Question: How to make horizontalscrollview that move relatively object that is closer to the screen center?
Like in the picture:

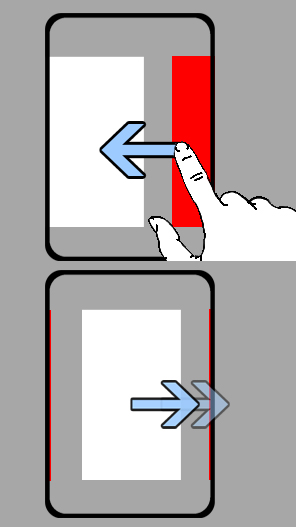
Answer: I find solution in the news-parser example. My code:
....
'''
gestureDetector = new GestureDetector(new MyGestureDetector());
hs = (HorizontalScrollView) findViewById(R.id.hs);
hs.setOnTouchListener(new OnTouchListener() {
@Override
public boolean onTouch(View v, MotionEvent event) {
if (gestureDetector.onTouchEvent(event)) {
return true;
}
if (event.getAction() == 1)
{
if (hs.getScrollX() > mWidth * 8 + mWidth / 2)
{
hs.smoothScrollBy(mWidth * 9 - hs.getScrollX(), 0);
}
else if (hs.getScrollX() > mWidth * (cN - 2) + mWidth / 2)
{
hs.smoothScrollBy(mWidth * (cN - 1) - hs.getScrollX(), 0);
}
else if (hs.getScrollX() > mWidth / 2)
{
hs.smoothScrollBy(mWidth - hs.getScrollX(), 0);
}
else
{
hs.smoothScrollBy(-hs.getScrollX(), 0);
}
return true;
}
return false;
}
});
}
class MyGestureDetector extends SimpleOnGestureListener {
@Override
public boolean onFling(MotionEvent e1, MotionEvent e2, float velocityX,
float velocityY) {
//Log.v("e1.getX()", Float.toString(e1.getX()));
//Log.v("e2.getX()", Float.toString(e2.getX()));
//Log.v("velocityX", Float.toString(velocityX));
if (velocityX > 0) {
moveLeft();
} else {
moveRight();
}
return true;
}
}
private void moveRight() {
if (hs.getScrollX() > 0 && hs.getScrollX() < mWidth * cN)
{
hs.smoothScrollBy(mWidth * cN - hs.getScrollX(), 0);
cN++;
}
//Log.v("cN", Integer.toString(cN));
}
private void moveLeft() {
if (hs.getScrollX() > 0 && hs.getScrollX() < mWidth)
{
hs.smoothScrollBy( -hs.getScrollX(), 0);
cN = 1;
}
else if (hs.getScrollX() > mWidth && hs.getScrollX() < mWidth * (cN - 1) )
{
hs.smoothScrollBy(mWidth * (cN - 2) - hs.getScrollX(), 0);
cN--;
}
//Log.v("cN", Integer.toString(cN));
}
'''